Question: I'll do my best to explain the issue I'm having. I'm working on an old WCF service and recently updated to .Net 4.0. Upgrading from 3.5 broke the service - basically, the service is timing out even though it appears responsive. After hours of debugging, I've concluded the culprit is 'aspNetCompatibilityEnabled="true"' in the web.config. This is needed as the WCF service accesses the 'HttpContext.Current' object.
If I set the value to false, navigating to the .svc responds quickly (as does navigating to the wsdl), and I'm able to connect using a test client (although it breaks because the service needs access to 'HttpContext' to work correctly). However, if I leave the setting set to true as needed, navigating to the service brings up the standard .Net service page however it continues to load, as if the stream isn't closed, until finally I get Firefox's "The connection was reset" error. Firebug is showing a returned size of 0 bytes, even though clicking the "HTML" tab of the response shows it is returning something, and fiddler spins until it reaches a 504 error.
The service is decorated with '[AspNetCompatibilityRequirements(RequirementsMode = AspNetCompatibilityRequirementsMode.Allowed)]'. This was working before the upgrade to .Net 4.0.
I think I've reached the end of the internet while searching for the answer to this problem. I've tried every solution any blog has had to offer. I've enabled tracing and the trace file produced does not show any error, and there are no entries in the event viewer.
This is broken on both the development server (Windows Server 2003 (x86) + iis6) AND the production server (Windows Server 2003 64-bit + iis6). I've attached a screenshot showing the service help page does come up but continues to spin.
All clients are getting timeout errors and are unable to use the service. All help is greatly appreciated!

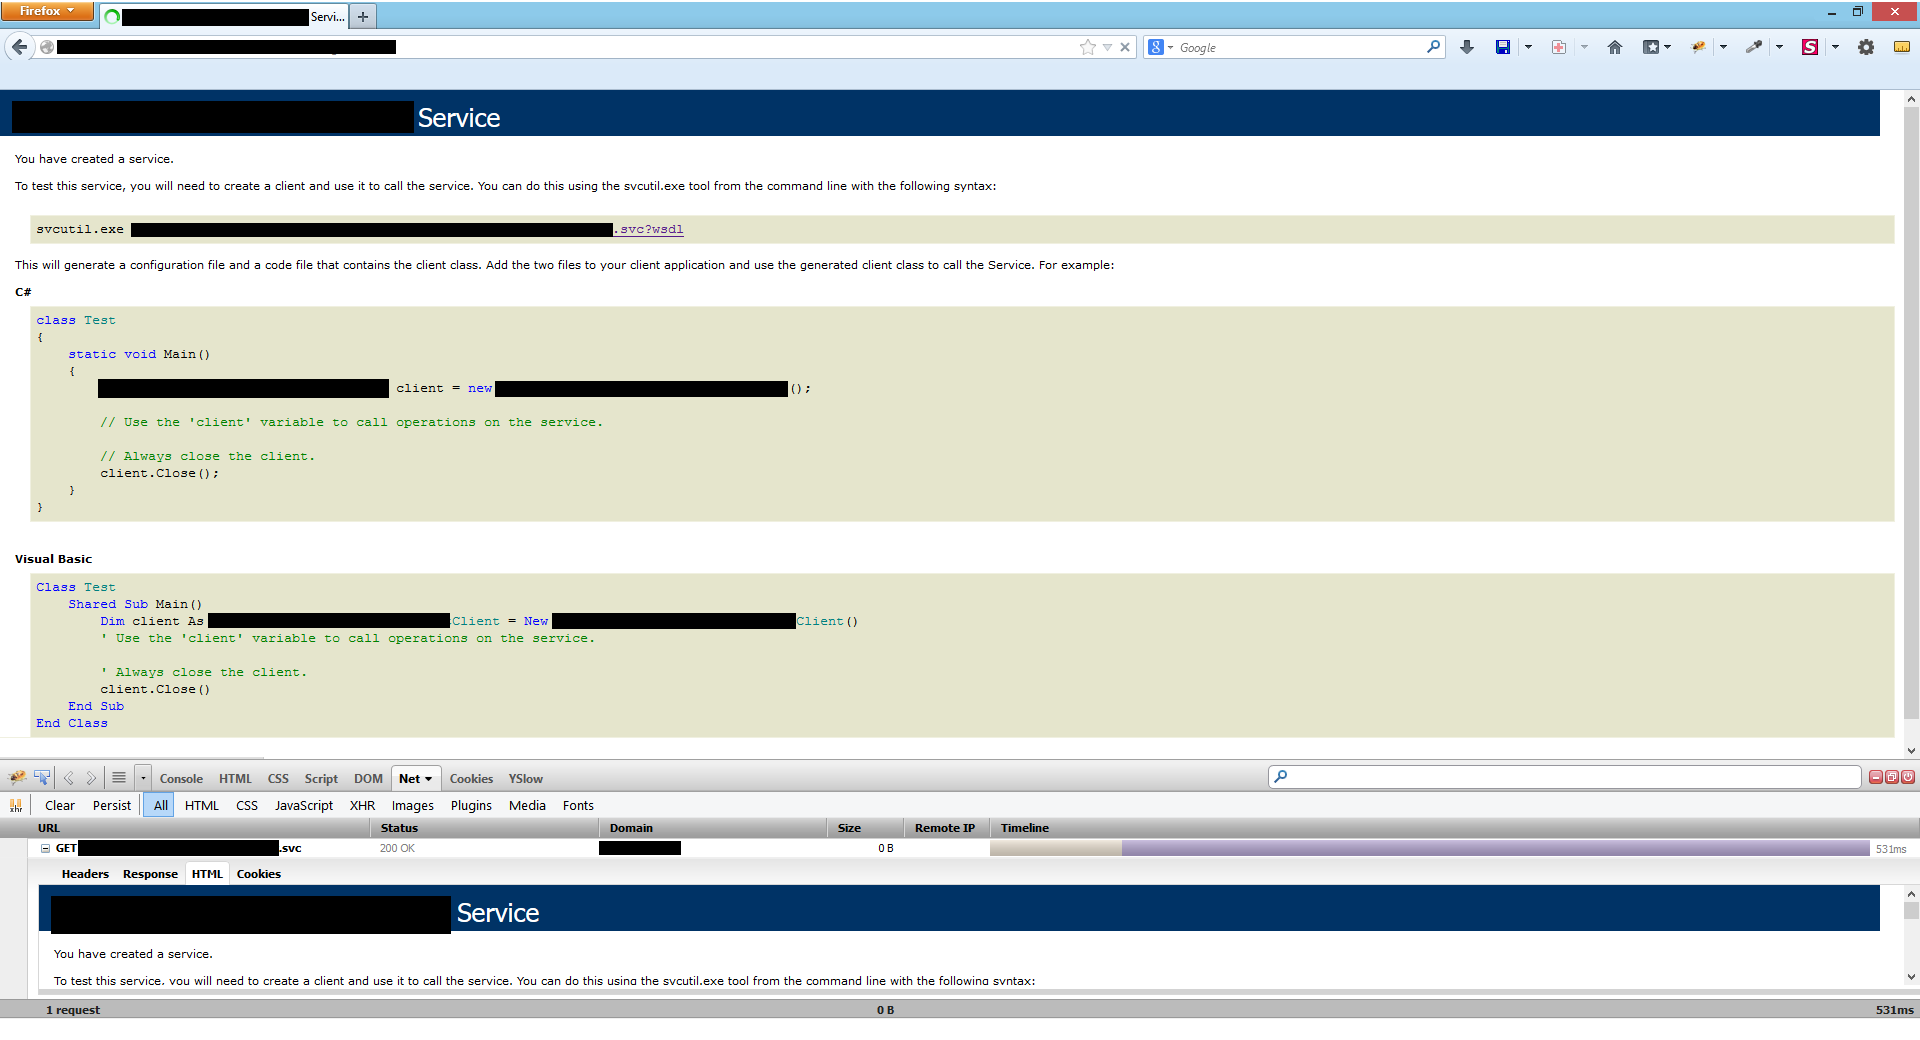
Answer: After much trial and error, I finally figured out what was causing the issue. The website is using Telerik Rad Controls and there was an old Telerik Compression module entry in the section that was causing the returned XML from the WCF service to be malformed.
There weren't any errors being thrown, but the browser would continue to spin assuming more content was coming. Removing the entry to the httpModules section cleared it right up.